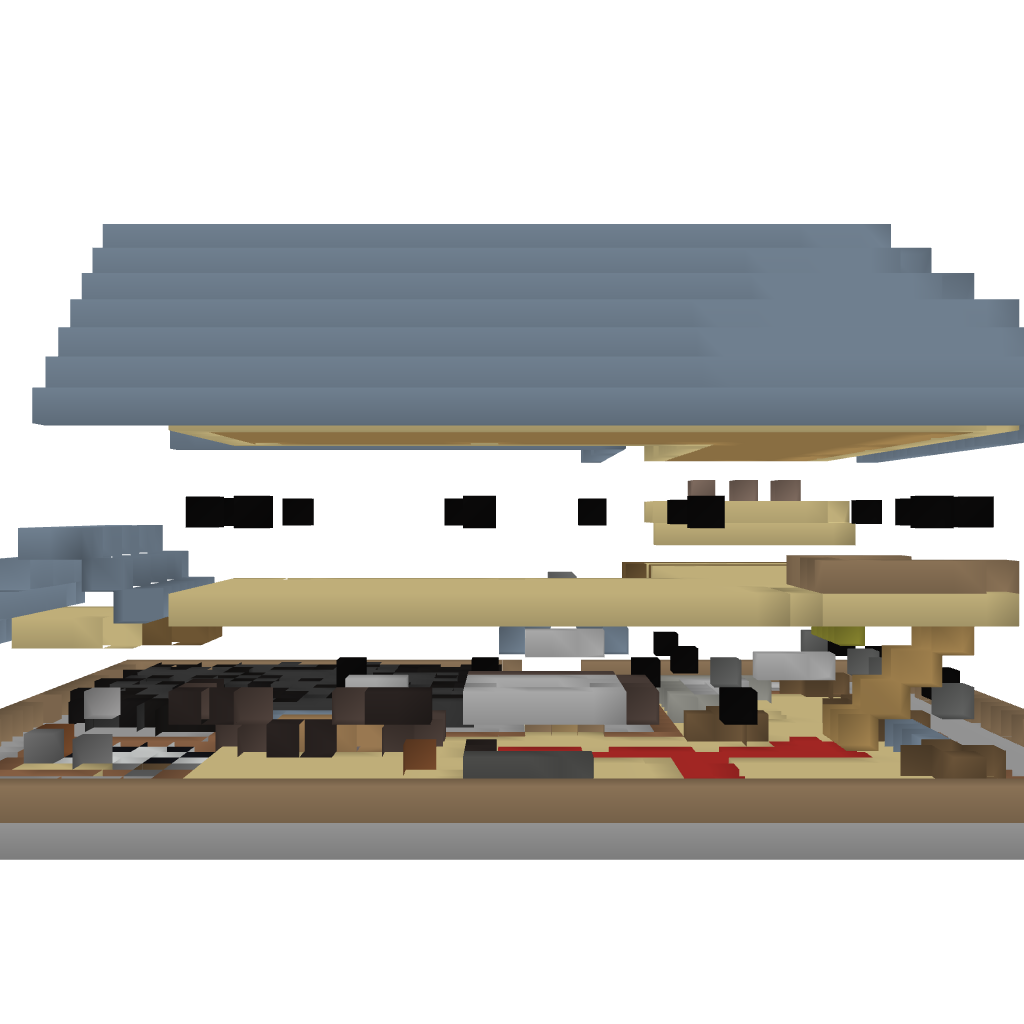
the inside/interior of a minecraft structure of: House #4